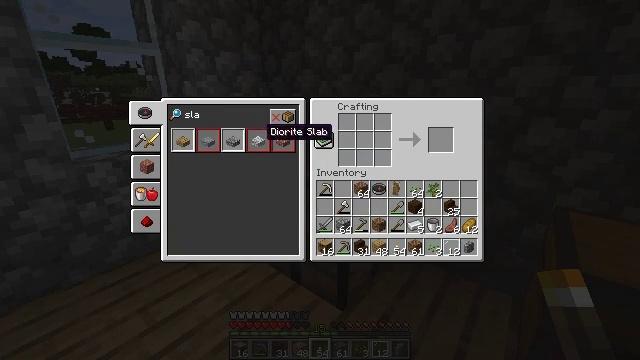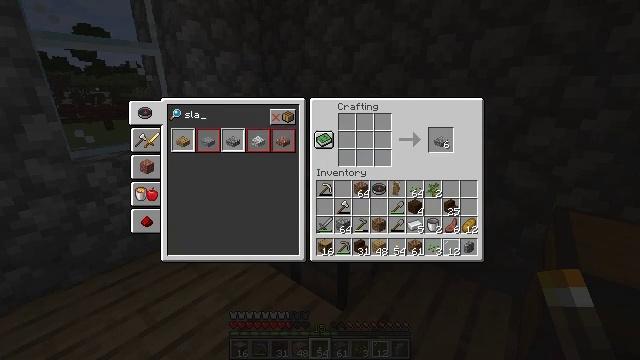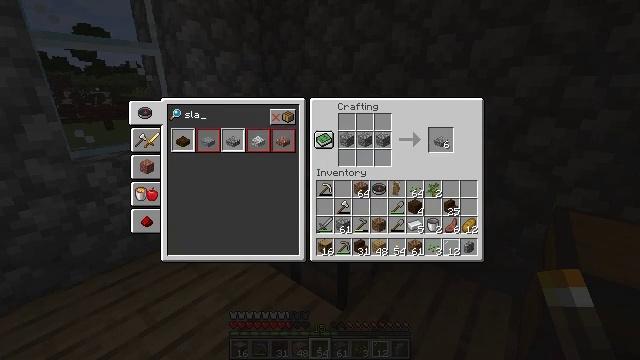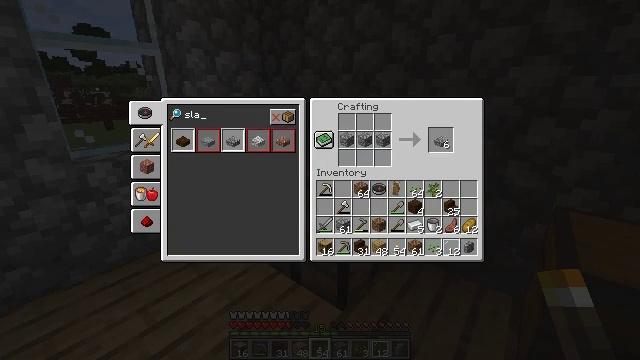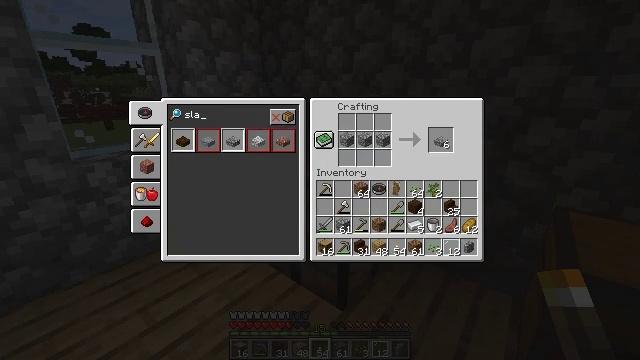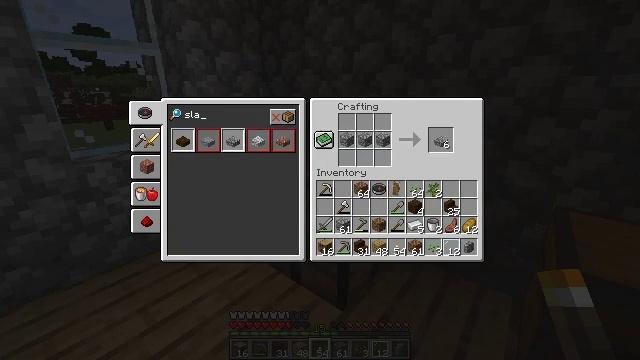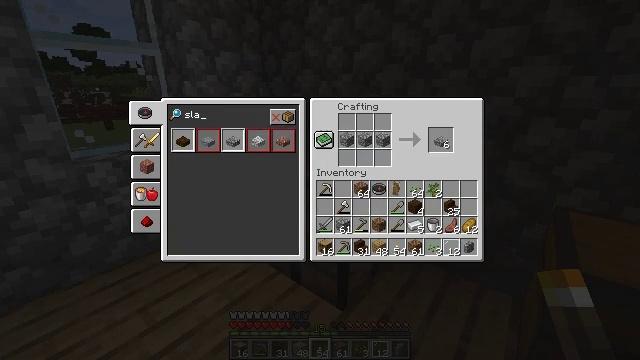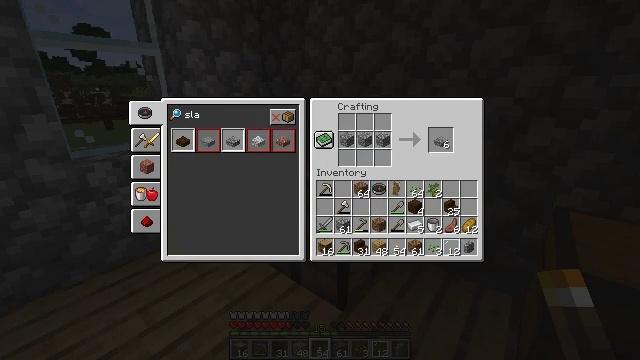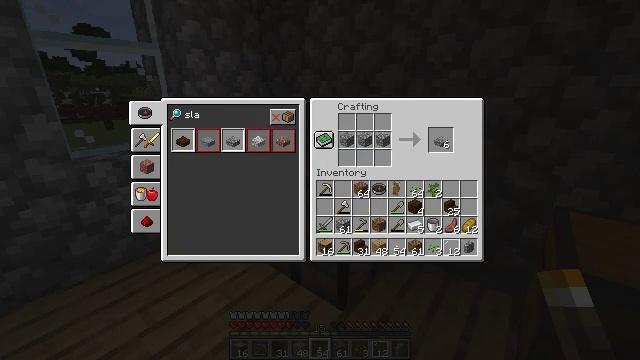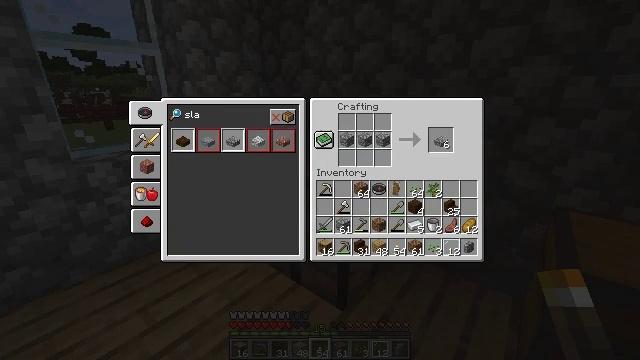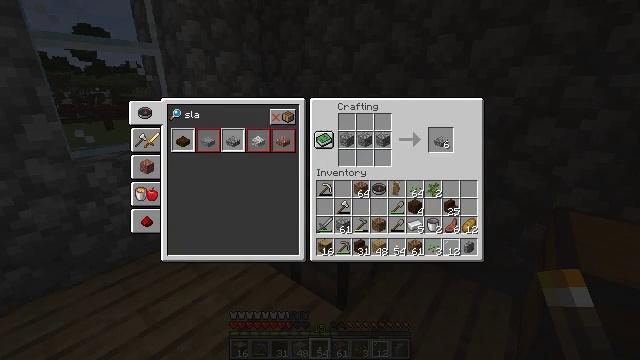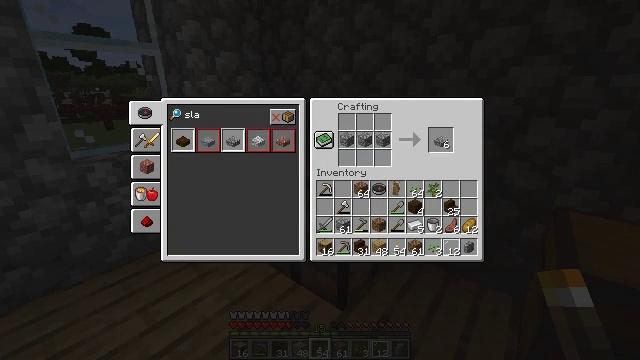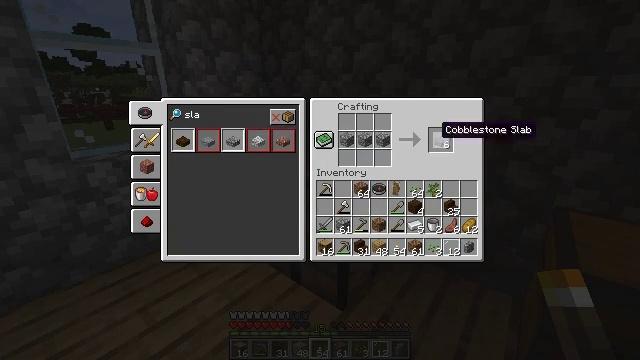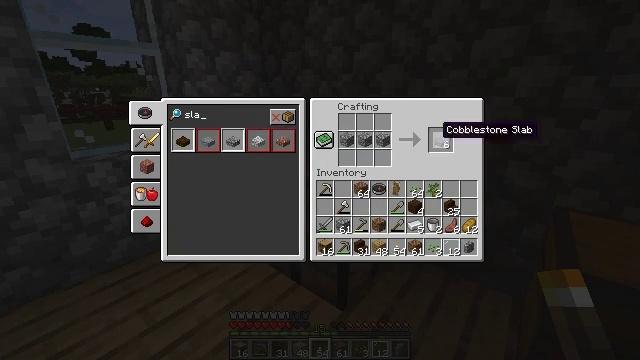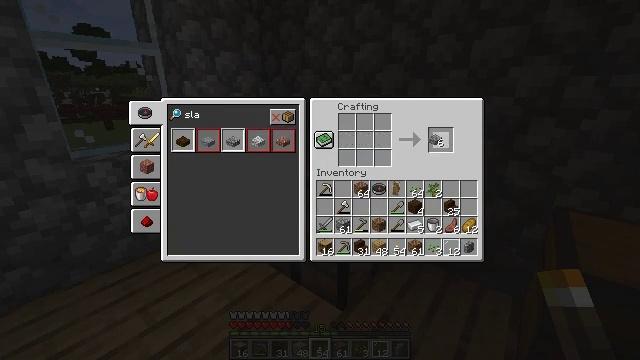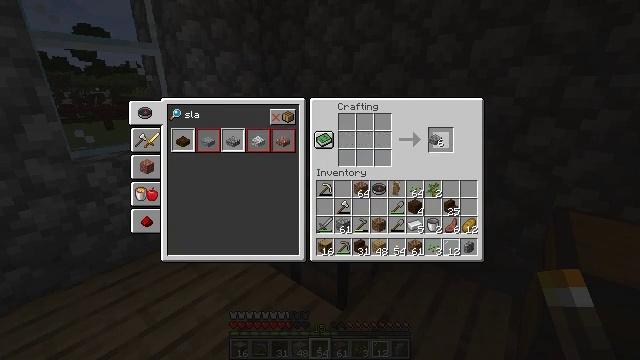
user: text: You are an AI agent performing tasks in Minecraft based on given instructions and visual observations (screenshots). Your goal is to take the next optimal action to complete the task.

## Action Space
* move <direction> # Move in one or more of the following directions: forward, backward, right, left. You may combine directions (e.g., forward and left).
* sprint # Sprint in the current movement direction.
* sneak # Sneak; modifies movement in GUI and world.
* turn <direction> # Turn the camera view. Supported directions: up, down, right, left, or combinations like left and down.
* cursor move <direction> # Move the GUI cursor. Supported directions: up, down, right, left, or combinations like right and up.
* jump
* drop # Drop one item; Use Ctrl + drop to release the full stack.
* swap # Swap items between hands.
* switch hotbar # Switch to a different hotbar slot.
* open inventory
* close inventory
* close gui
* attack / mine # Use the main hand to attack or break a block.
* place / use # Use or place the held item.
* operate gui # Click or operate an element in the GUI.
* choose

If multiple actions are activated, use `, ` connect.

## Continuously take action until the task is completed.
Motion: motion action
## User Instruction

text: Take cobblestone to craft a cobblestone slab.
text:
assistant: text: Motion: cursor move right
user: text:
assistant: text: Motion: cursor move right
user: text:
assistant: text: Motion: cursor move right
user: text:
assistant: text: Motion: no_op
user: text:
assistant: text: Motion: no_op
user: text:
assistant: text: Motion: no_op
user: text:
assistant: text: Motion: cursor move right
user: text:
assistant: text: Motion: no_op
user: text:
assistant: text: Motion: no_op
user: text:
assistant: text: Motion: no_op
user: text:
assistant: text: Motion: no_op
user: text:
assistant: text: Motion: no_op
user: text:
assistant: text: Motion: no_op
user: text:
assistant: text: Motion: operate gui
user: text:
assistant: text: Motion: operate gui
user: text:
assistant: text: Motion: no_op
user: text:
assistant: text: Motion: cursor move left and down
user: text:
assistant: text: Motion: cursor move left and down
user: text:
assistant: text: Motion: no_op